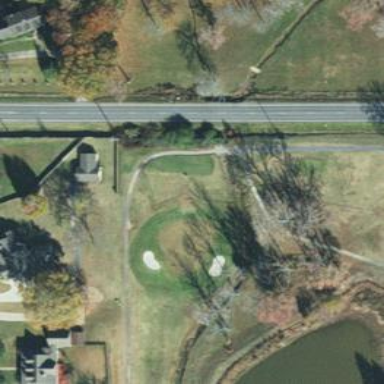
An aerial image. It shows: Golf hole.